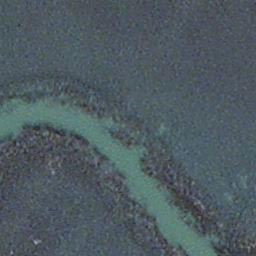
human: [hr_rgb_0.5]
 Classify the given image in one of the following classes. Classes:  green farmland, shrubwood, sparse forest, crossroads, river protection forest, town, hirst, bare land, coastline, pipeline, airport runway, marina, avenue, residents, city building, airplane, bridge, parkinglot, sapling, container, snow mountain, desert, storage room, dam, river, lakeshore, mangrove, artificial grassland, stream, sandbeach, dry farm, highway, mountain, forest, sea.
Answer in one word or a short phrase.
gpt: stream